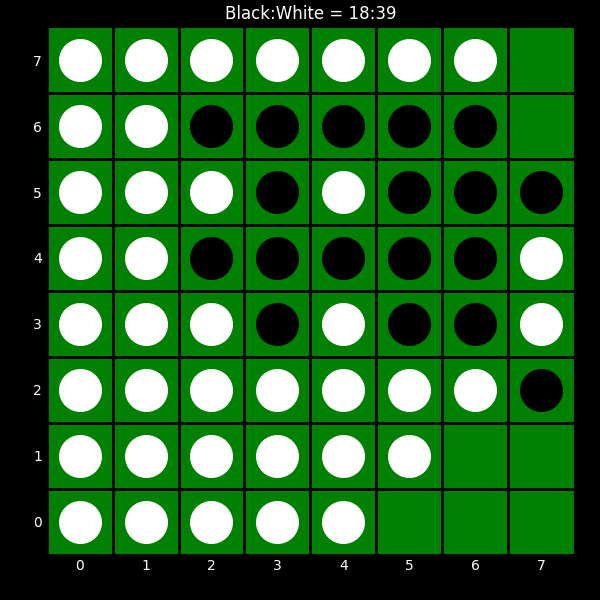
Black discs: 18
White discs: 39